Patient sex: F
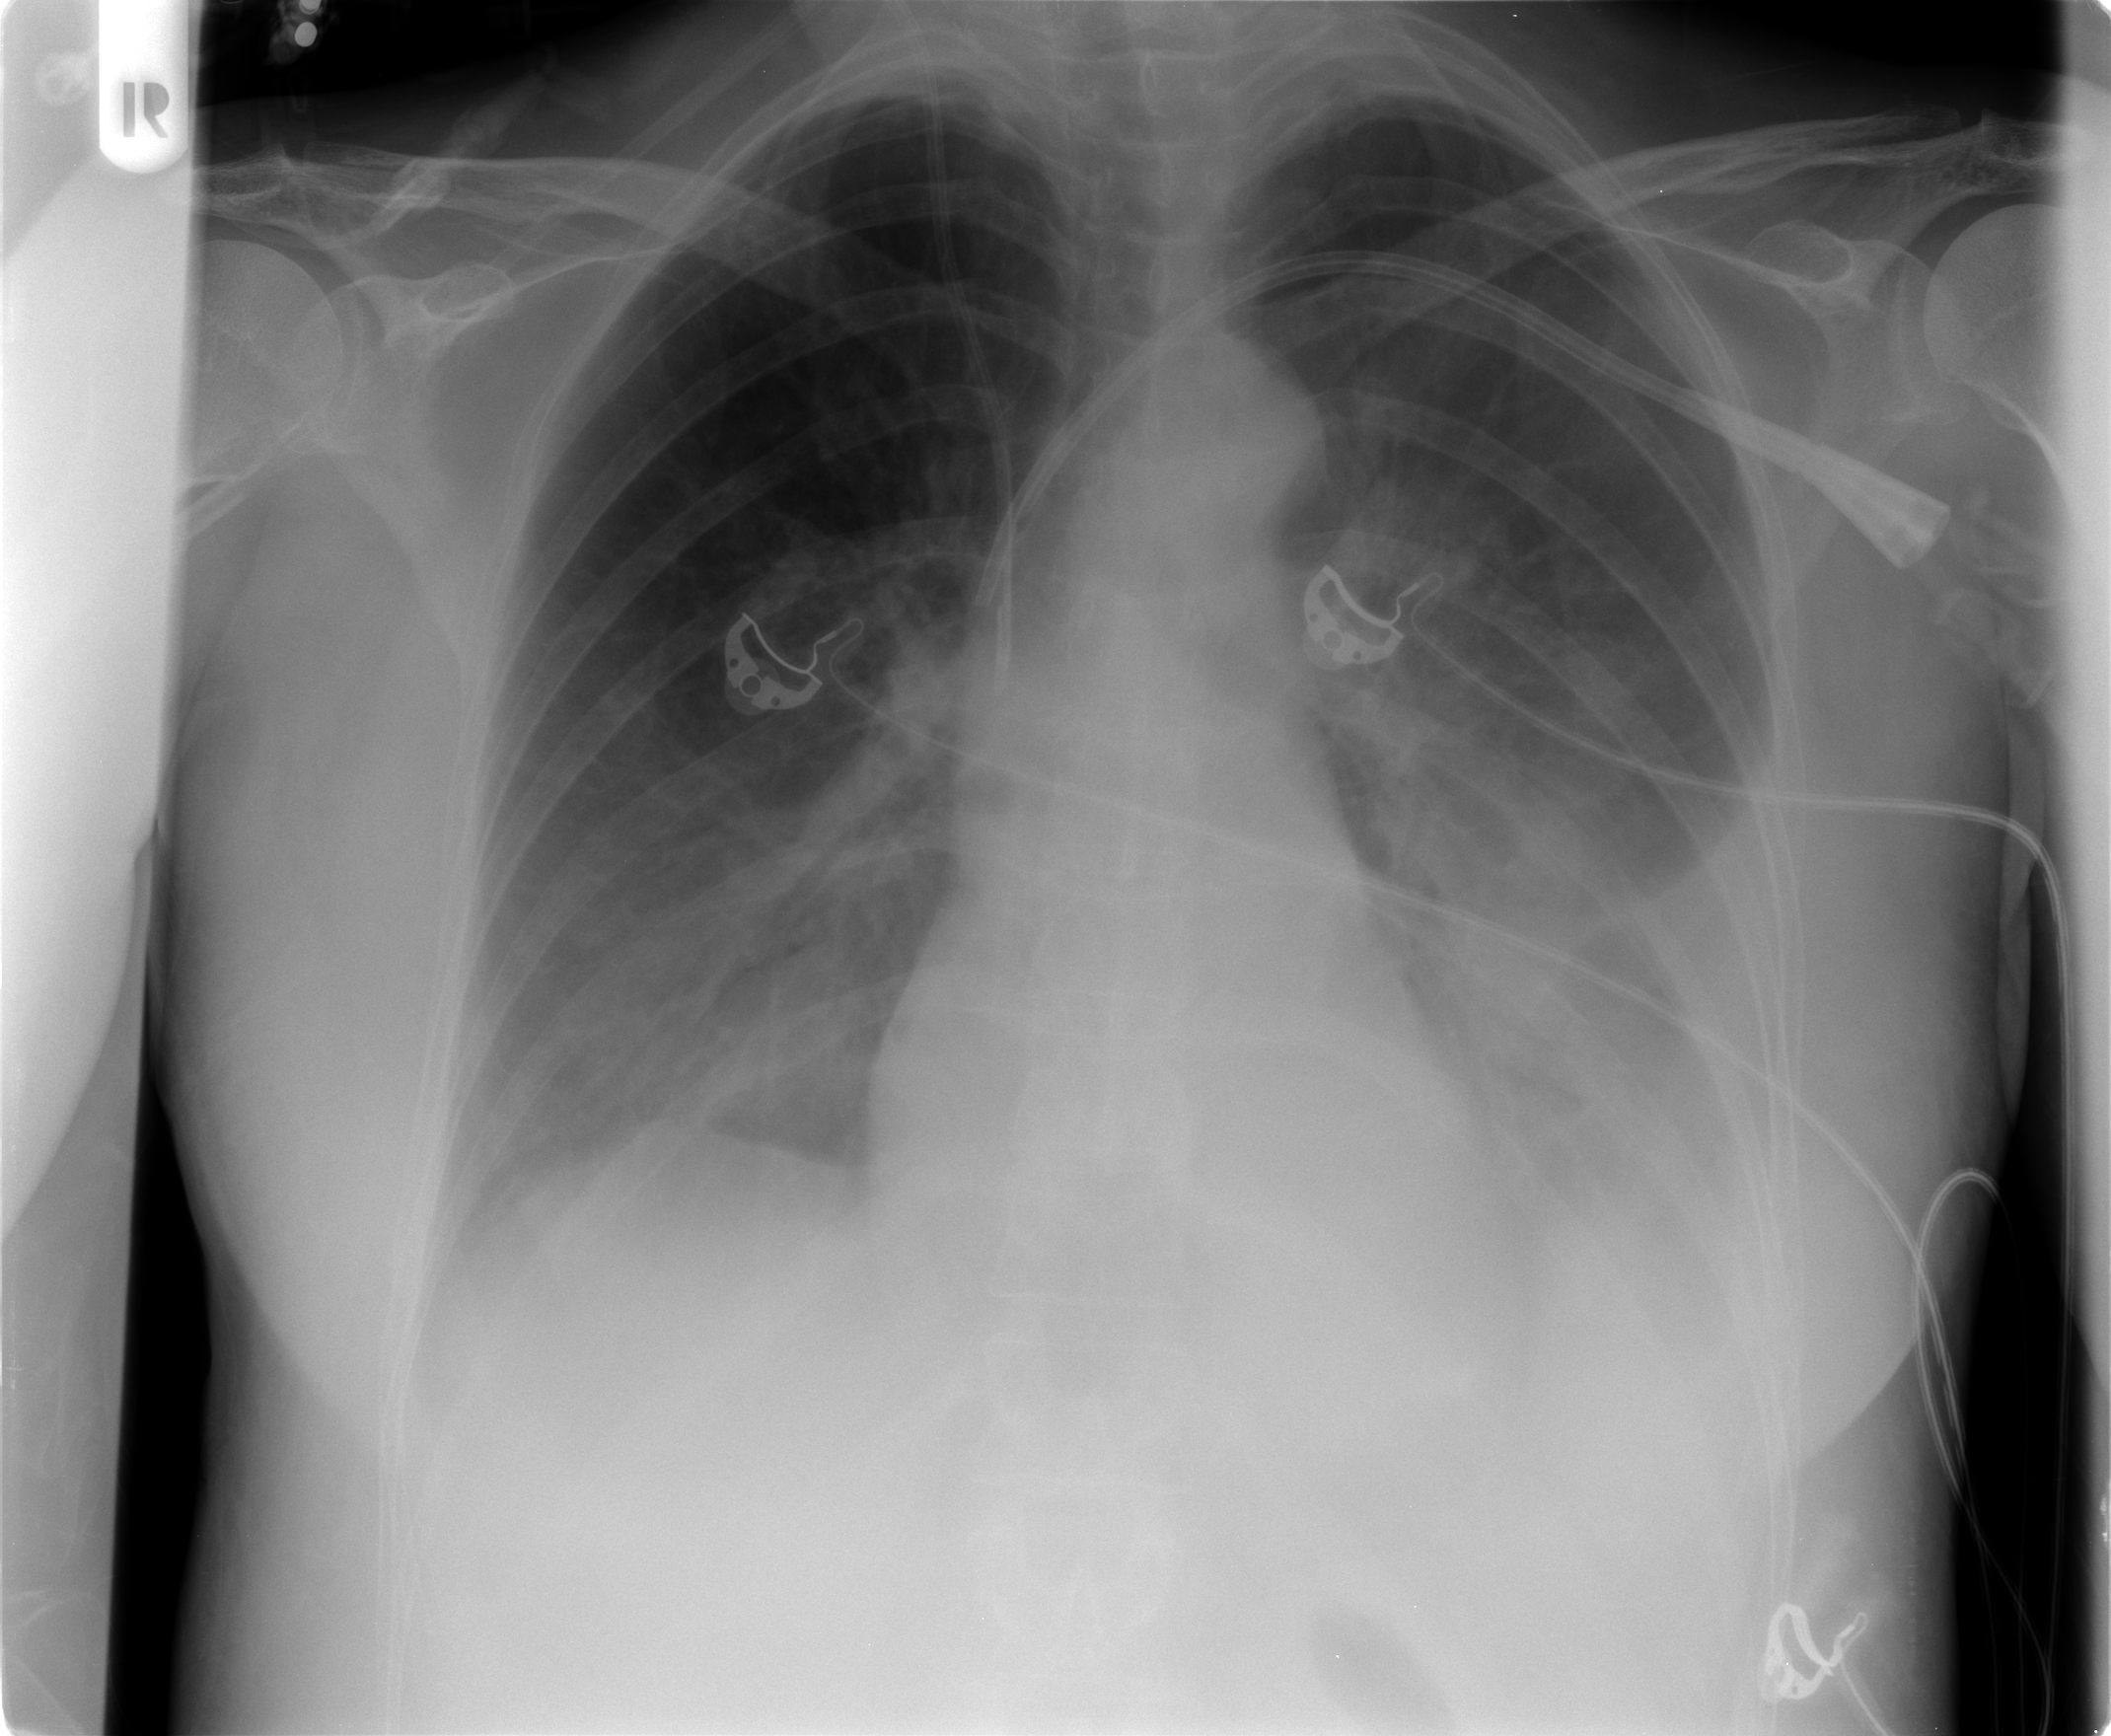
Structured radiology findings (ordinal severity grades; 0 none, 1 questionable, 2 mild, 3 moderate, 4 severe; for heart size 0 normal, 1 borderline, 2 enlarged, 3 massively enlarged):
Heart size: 0
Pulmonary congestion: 0
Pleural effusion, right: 0
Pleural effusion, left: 2
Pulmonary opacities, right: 2
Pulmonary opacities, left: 2
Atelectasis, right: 2
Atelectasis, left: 2